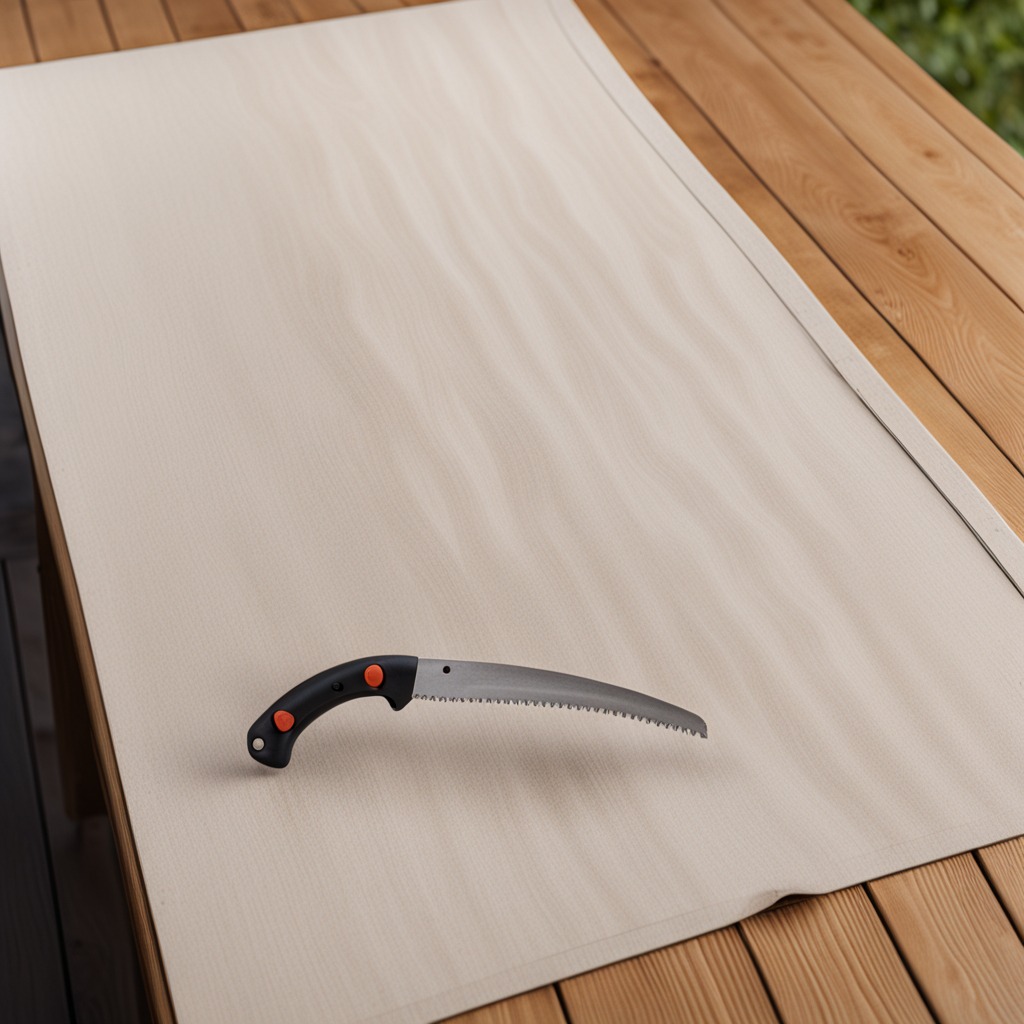
A metal saw lies on a wooden table in an outdoor workshop during daytime bright natural light soft shadows worn but beneath the cloth.